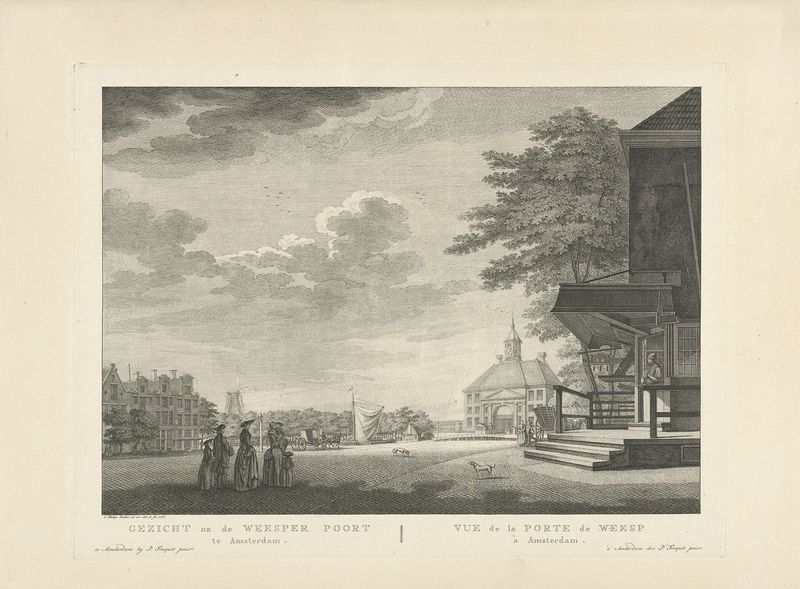
Titel: Gezicht op het Weesperplein te Amsterdam
Künstler: Caspar Jacobsz. Philips
Standort: Amsterdam
Institution: Rijksmuseum
Schlagwörter: clouds, house, storm, rain, wait